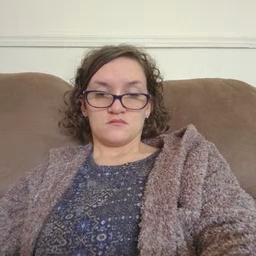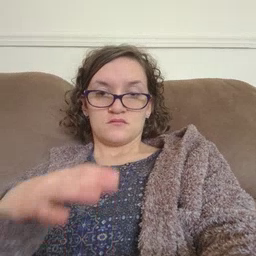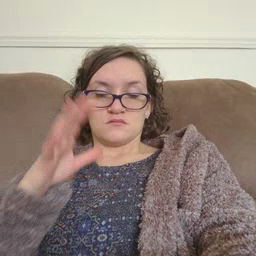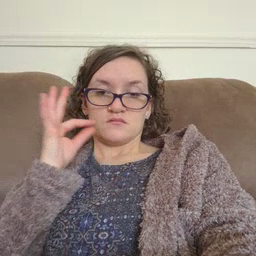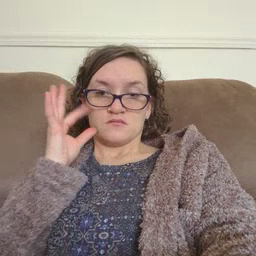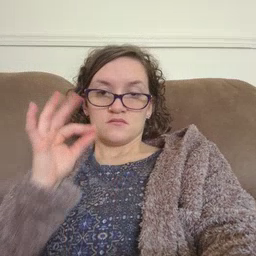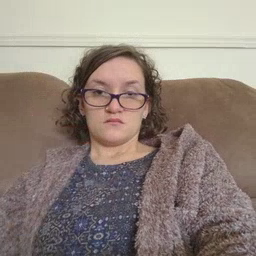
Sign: cat